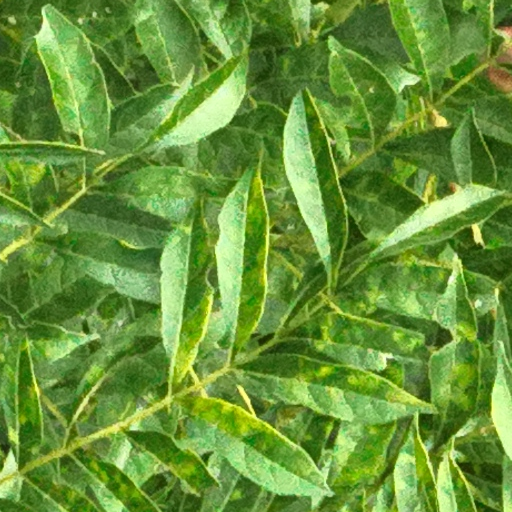
Species: Jacaranda copaia
GBIF accepted scientific name: Jacaranda copaia
Crown area (m\u00b2): 139.196